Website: home-depot
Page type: delivery-shipping
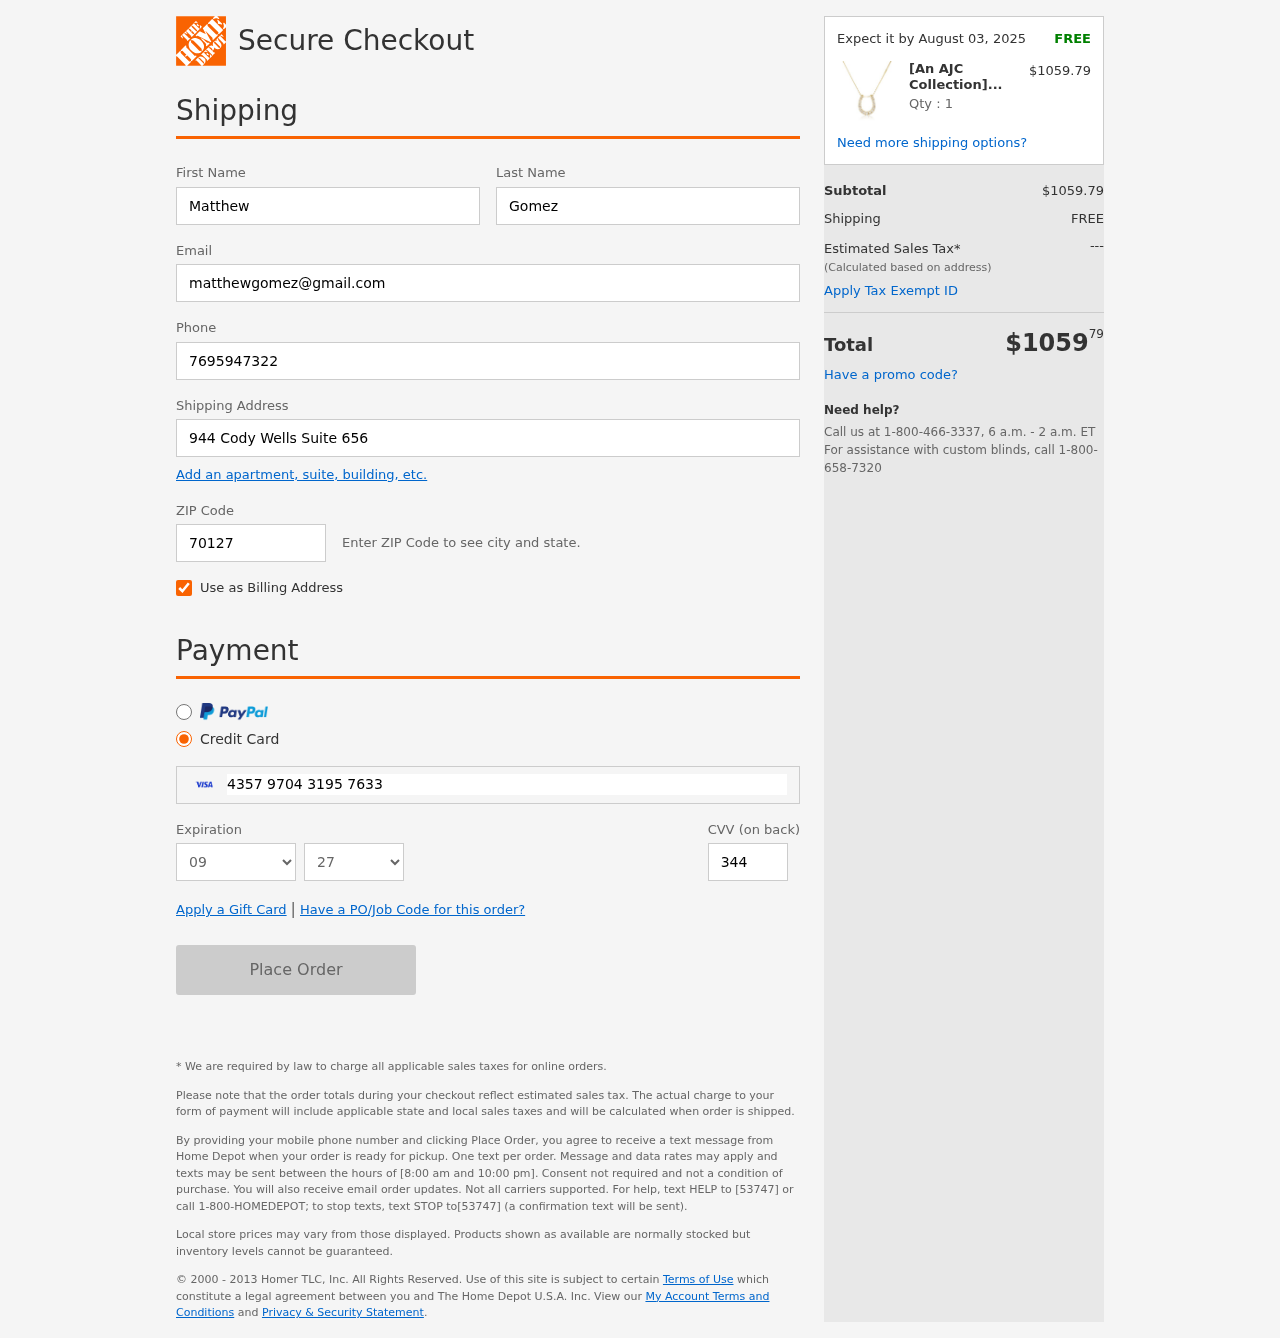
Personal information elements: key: PII_CARD_CVV
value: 344
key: PII_CARD_EXPIRY_MONTH
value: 09
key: PII_CARD_EXPIRY_YEAR
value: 27
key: PII_CARD_NUMBER
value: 4357 9704 3195 7633
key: PII_EMAIL
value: matthewgomez@gmail.com
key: PII_FIRSTNAME
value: Matthew
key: PII_LASTNAME
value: Gomez
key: PII_PHONE
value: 7695947322
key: PII_POSTCODE
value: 70127
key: PII_STREET
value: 944 Cody Wells Suite 656
Product elements: key: PRODUCT1_NAME
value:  [An AJC Collection] an AJC Collection Diamond K10 iero-go-rudonekkuresu (Total 0.20 CT) 5443 – 6813
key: PRODUCT1_PRICE
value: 1059.79
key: PRODUCT1_QUANTITY
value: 1
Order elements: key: ORDER_DELIVERY_DATE
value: Expect it by August 03, 2025
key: ORDER_SUBTOTAL
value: $1059.79
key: ORDER_SHIPPING_COST
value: FREE
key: ORDER_TOTAL
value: $105979